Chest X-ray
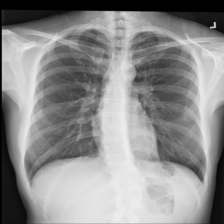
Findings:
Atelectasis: negative
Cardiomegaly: negative
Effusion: negative
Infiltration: negative
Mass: negative
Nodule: negative
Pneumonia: negative
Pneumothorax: negative
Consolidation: negative
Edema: negative
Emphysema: negative
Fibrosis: negative
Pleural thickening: negative
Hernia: negative